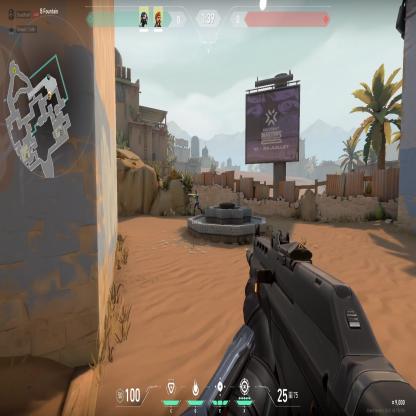
Label: teammate